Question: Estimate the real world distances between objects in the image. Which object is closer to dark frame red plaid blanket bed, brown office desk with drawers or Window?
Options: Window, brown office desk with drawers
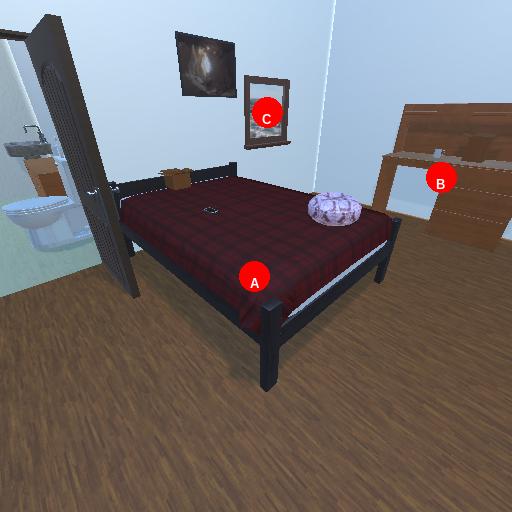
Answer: Window